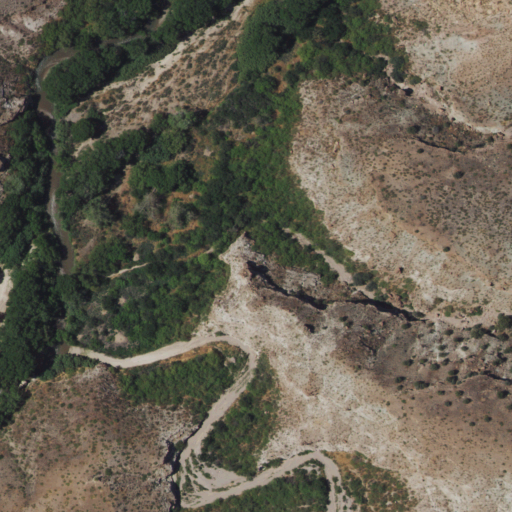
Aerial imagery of valley in New Mexico named White Rock Canyon containing shrub, woody wetlands, and grassland